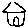
Label: house